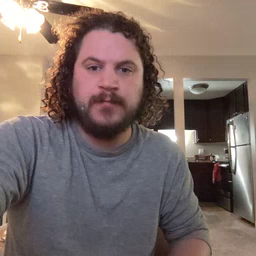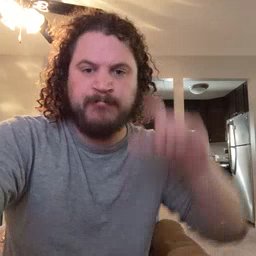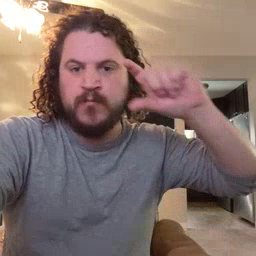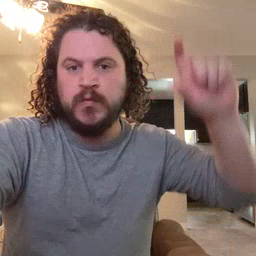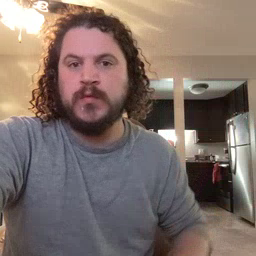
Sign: moon